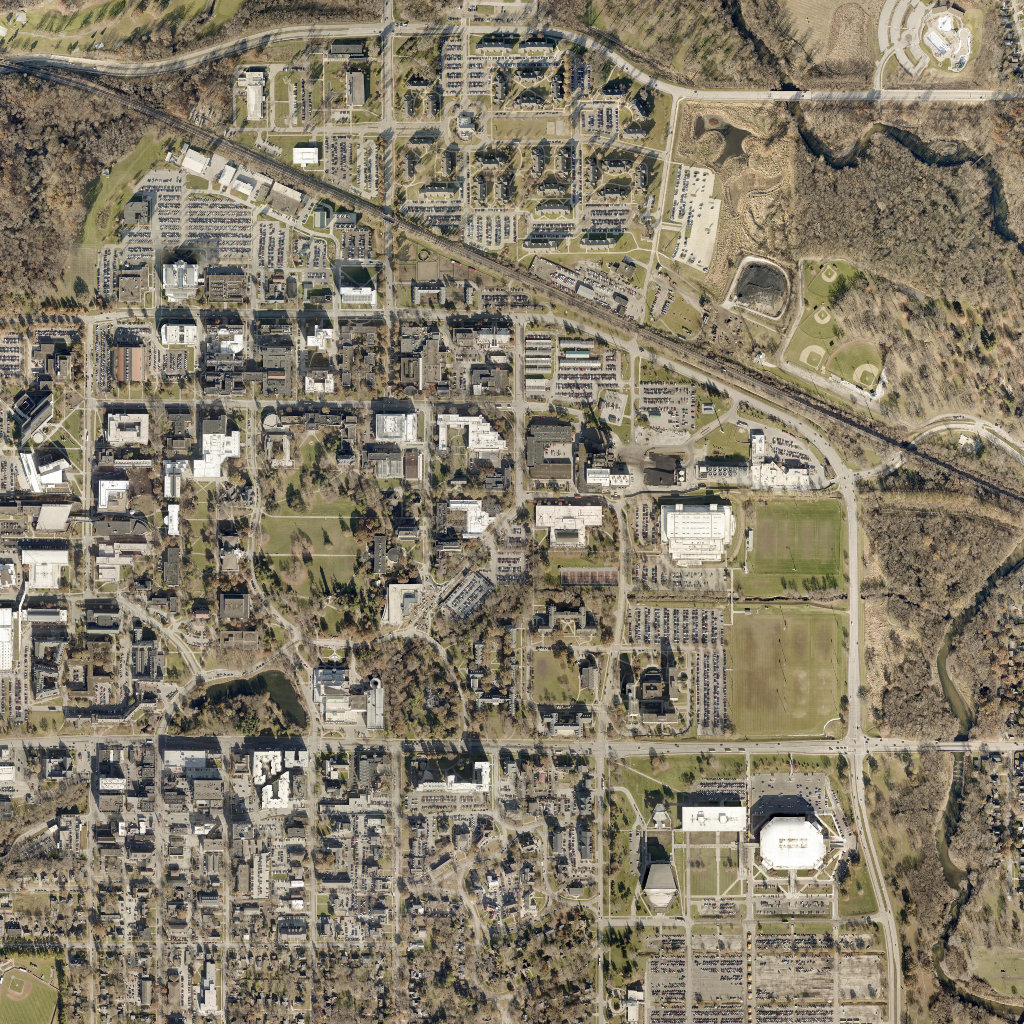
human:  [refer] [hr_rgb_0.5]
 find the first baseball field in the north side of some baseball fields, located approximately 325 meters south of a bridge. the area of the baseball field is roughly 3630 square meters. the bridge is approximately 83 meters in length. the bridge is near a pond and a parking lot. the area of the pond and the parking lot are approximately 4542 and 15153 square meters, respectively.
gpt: <box>[[78, 25, 83, 30, 0]]</box>